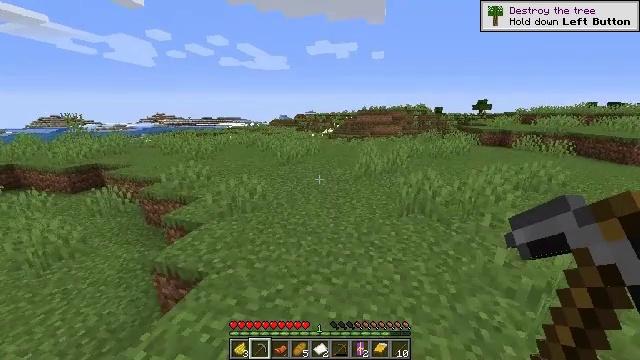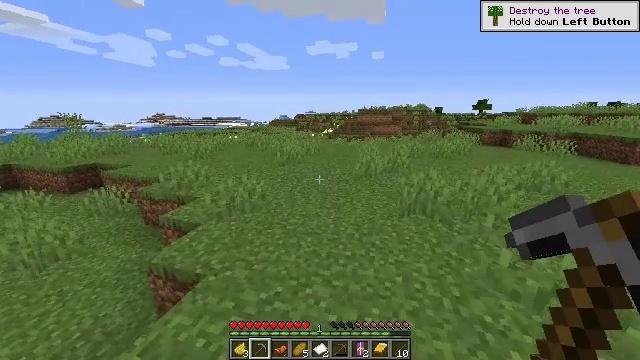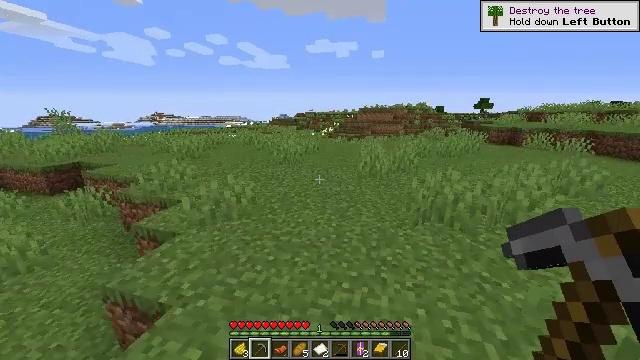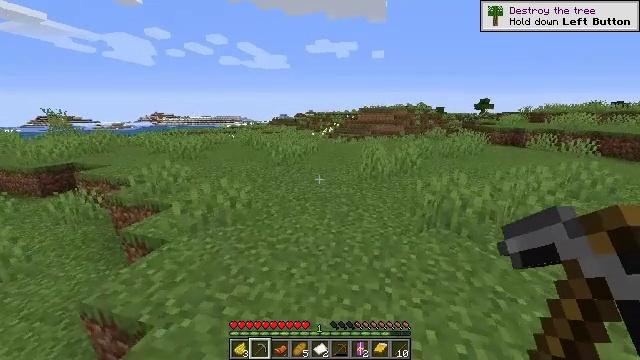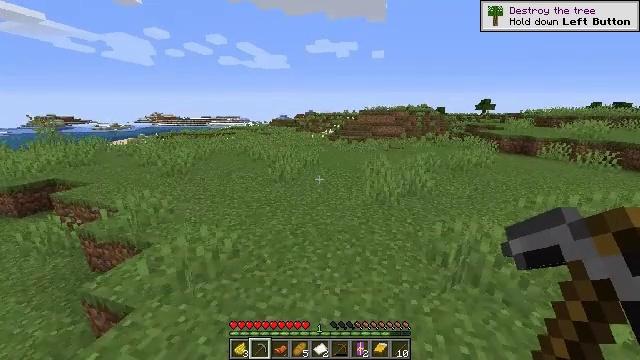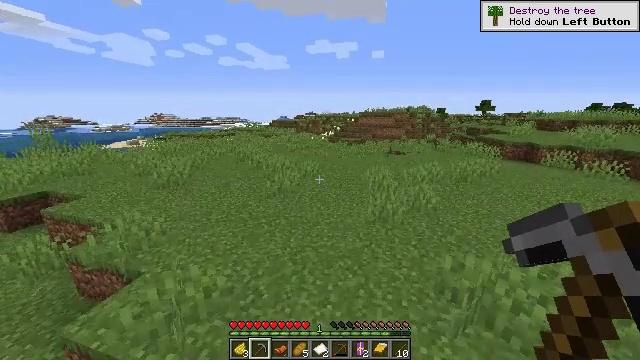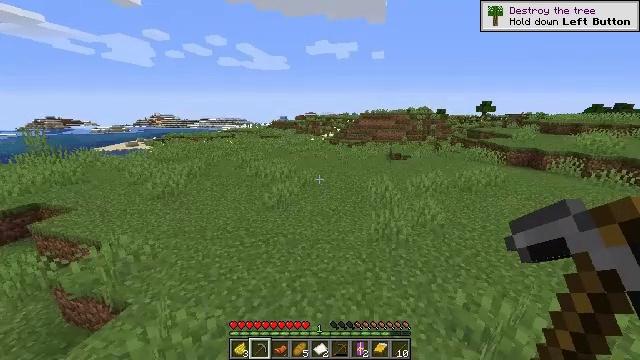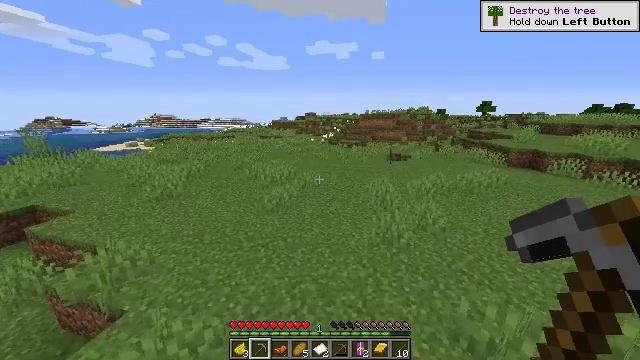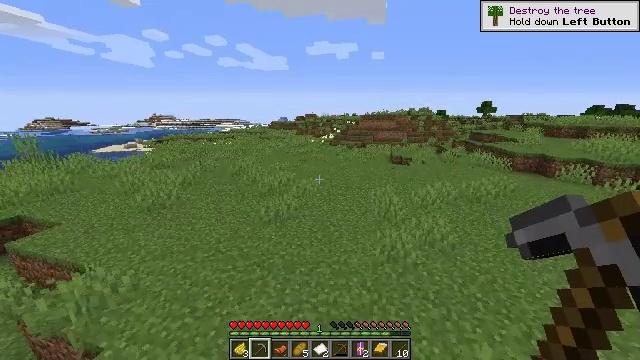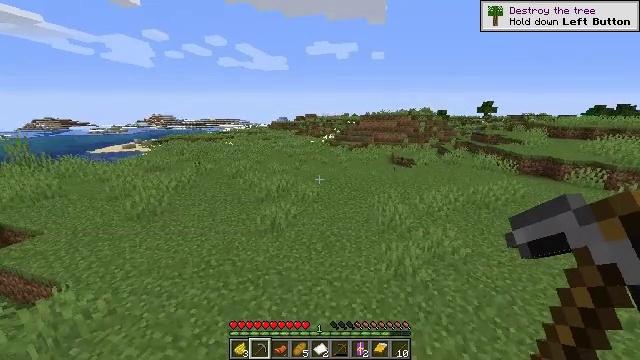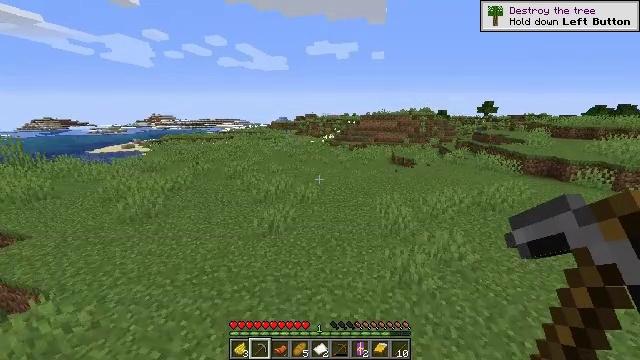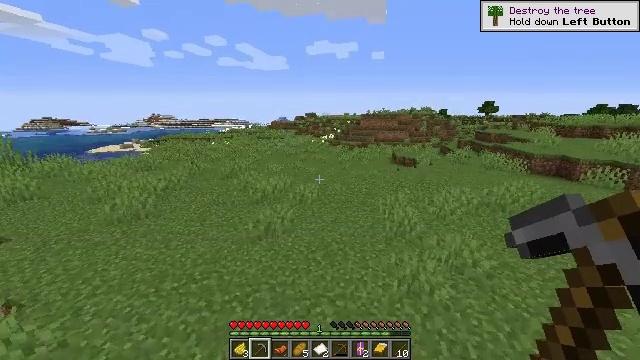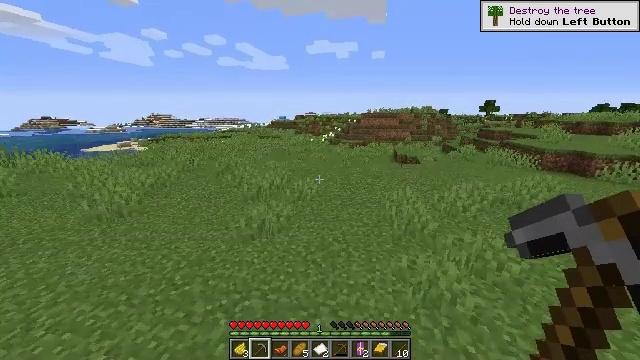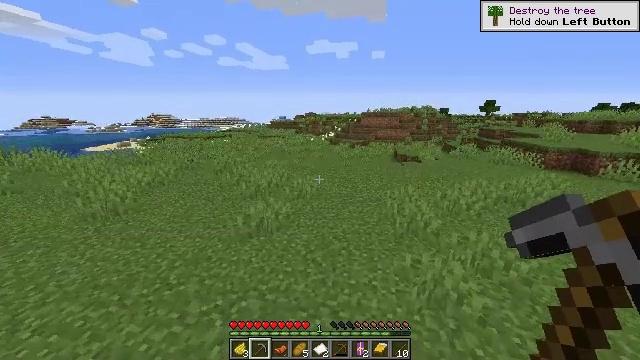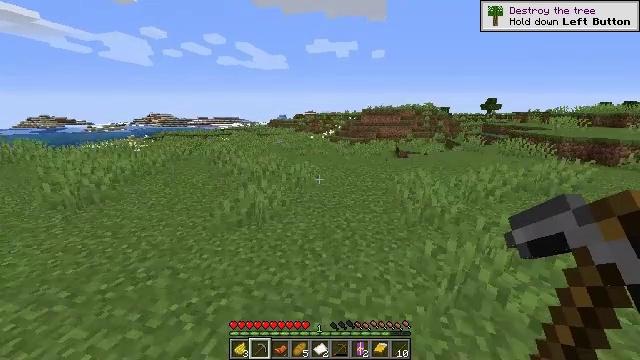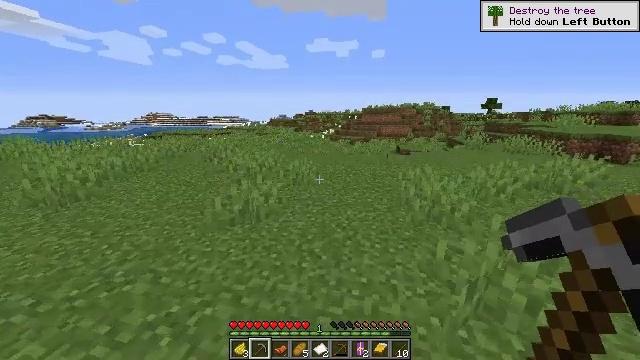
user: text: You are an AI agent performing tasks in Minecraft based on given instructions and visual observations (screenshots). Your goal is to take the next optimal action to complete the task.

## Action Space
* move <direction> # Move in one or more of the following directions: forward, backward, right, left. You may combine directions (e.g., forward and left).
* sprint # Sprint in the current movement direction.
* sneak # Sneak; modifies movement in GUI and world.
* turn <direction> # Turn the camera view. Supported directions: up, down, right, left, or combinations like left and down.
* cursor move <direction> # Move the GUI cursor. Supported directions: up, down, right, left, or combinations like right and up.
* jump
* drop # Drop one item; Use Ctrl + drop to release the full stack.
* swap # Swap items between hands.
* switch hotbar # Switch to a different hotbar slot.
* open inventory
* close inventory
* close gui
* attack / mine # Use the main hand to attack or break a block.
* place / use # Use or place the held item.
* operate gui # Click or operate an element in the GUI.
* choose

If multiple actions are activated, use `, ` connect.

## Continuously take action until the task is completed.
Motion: motion action
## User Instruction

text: Reclaim the spruce fence for reuse.
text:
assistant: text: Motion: move forward
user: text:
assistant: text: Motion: move forward
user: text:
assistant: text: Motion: move forward
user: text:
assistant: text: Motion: move forward, jump
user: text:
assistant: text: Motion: move forward, jump
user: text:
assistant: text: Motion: move forward, jump
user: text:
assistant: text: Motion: move forward, jump
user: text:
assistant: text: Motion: move forward, jump
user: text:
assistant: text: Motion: move forward, jump
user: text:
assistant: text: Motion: move forward, jump
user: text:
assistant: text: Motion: move forward, jump
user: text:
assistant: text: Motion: move forward, jump
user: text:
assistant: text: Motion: move forward, jump
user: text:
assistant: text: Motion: move forward, jump
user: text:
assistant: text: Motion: move forward, jump
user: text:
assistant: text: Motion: move forward, jump
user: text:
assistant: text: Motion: move forward, jump
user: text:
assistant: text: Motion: move forward, jump
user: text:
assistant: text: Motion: move forward, jump
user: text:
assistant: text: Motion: move forward, jump
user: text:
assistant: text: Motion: move forward, jump
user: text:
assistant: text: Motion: move forward, jump
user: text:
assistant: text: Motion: move forward, jump
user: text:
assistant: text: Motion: move forward, jump
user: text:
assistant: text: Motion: move forward, jump
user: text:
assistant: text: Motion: move forward, jump
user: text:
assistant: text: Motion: move forward, jump
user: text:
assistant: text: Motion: move forward, jump
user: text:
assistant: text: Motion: move forward, jump
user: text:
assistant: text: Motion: move forward, jump